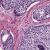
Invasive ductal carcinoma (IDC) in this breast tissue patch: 0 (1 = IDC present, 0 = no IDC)